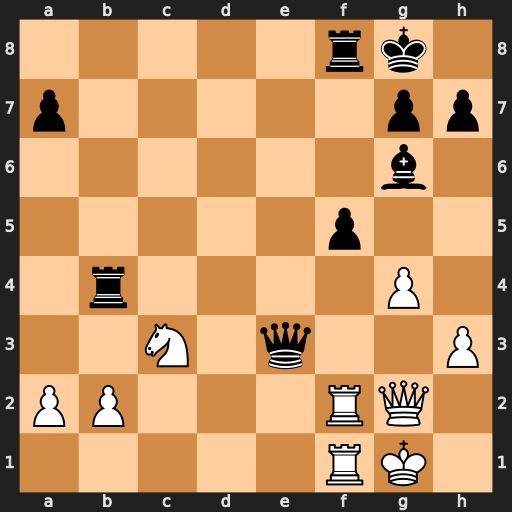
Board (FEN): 5rk1/p5pp/6b1/5p2/1r4P1/2N1q2P/PP3RQ1/5RK1
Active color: w
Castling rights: -
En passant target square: -
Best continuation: Nd5 Qc5 Nxb4